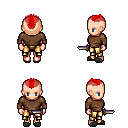
a pixel art fantasy rpg character, female body template, human, light skin, brown long-sleeve shirt, gold greaves, red short mohawk hairstyle, gray slippers, dagger, four views (front, back, left, right), 2x2 character sprite sheet, small pixel art, hard edges, no anti-aliasing